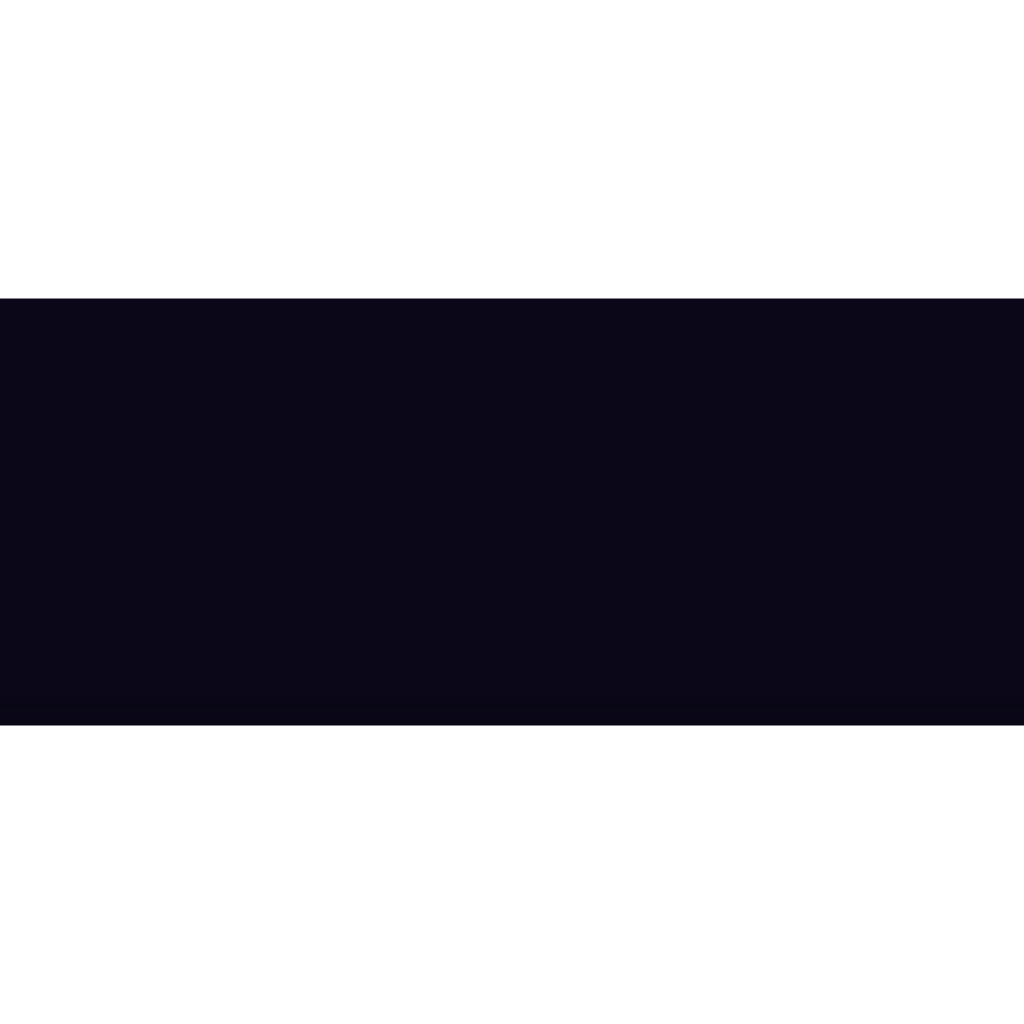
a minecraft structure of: Small Parkour Challenge